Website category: sports
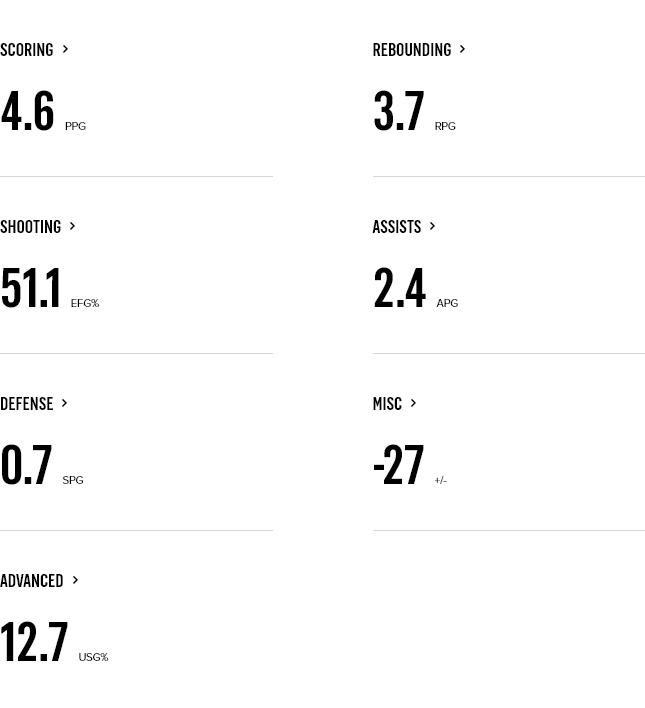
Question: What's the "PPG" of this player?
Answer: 4.6

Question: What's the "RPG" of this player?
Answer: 3.7

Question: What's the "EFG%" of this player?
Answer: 51.1

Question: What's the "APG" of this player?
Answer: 2.4

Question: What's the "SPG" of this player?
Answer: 0.7

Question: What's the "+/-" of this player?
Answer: -27

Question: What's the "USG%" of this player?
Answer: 12.7

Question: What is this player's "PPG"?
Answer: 4.6

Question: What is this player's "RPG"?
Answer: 3.7

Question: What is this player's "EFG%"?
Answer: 51.1

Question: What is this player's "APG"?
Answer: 2.4

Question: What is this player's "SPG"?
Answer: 0.7

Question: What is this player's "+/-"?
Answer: -27

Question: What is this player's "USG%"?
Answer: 12.7

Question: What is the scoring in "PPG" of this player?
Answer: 4.6

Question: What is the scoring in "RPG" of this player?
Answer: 3.7

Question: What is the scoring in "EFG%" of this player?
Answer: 51.1

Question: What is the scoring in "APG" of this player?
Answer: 2.4

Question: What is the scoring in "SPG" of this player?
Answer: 0.7

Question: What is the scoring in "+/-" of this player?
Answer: -27

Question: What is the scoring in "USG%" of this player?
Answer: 12.7

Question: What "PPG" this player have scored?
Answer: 4.6

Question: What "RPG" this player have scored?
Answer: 3.7

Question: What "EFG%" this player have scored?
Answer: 51.1

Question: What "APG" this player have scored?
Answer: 2.4

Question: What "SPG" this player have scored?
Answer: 0.7

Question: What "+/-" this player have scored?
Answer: -27

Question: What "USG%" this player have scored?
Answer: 12.7

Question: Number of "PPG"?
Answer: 4.6

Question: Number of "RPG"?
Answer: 3.7

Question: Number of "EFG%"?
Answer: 51.1

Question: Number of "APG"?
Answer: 2.4

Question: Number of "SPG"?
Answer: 0.7

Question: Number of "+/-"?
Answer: -27

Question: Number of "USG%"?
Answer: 12.7

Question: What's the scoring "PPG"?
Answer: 4.6

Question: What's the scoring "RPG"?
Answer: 3.7

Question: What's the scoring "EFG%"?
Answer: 51.1

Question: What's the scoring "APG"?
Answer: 2.4

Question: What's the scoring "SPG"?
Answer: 0.7

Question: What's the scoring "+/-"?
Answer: -27

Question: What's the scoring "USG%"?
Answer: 12.7